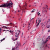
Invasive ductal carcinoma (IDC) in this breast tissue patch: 0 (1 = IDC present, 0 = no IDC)